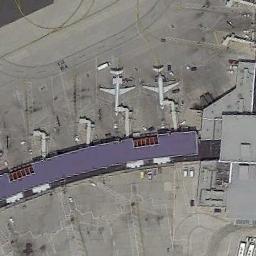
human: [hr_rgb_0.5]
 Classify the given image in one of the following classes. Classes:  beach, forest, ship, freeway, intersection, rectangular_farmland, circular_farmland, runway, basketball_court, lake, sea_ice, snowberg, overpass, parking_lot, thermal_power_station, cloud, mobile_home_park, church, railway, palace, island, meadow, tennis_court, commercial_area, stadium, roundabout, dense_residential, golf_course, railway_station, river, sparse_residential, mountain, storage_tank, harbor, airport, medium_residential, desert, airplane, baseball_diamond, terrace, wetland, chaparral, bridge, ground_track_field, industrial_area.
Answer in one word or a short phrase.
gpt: airplane